Aerial crown-view tile of a tropical tree (Barro Colorado Island, Panama), acquired 20240813:
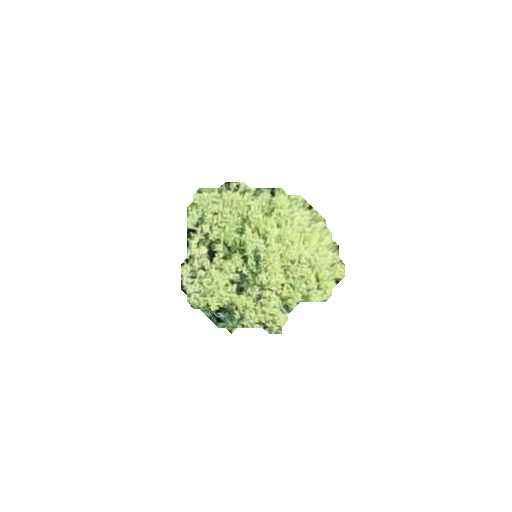
Species: Alseis blackiana
GBIF accepted scientific name: Alseis blackiana
Crown area: 27.535 m²